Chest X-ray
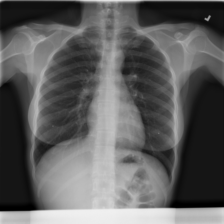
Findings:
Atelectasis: negative
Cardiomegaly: negative
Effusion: negative
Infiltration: negative
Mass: negative
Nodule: negative
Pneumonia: negative
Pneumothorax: negative
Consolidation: negative
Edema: negative
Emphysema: negative
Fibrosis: negative
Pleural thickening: negative
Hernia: negative